Interaction volume radius: 10 \u00c5
Interaction volume height: 30 \u00c5
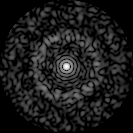
Disorder parameter: 0.8238